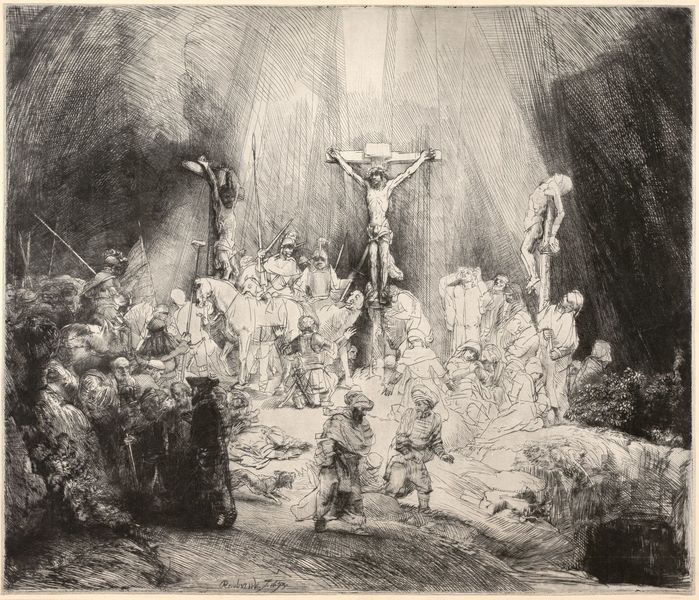
Titel: Die drei Kreuze
Künstler: Rembrandt Rijn
Standort: Wien
Institution: Albertina, Wien
Schlagwörter: berg, dunkel, mann, wasser, frauen, menschen, fenster, grau, licht, männer, schwarz, skizze, weiss, zeichnung, hund, menge, bart, hinrichtung, rembrandt, steine, tod, tot, trauer, strauch, busch, sonne, höhle, krone, pferd, pferde, reiter, bewegt, zuschauer, fahne, flagge, lanze, soldaten, schild, stangen, kreuz, strahlen, schwarz-weiß, radierung, schwert, verbrecher, waffen, soldat, menschenmenge, gravur, römer, gruft, kreuze, christus, jesus, kreuzigung, sterben, lanzen, speer, speere, meute, erleuchtung, kupferstich, turban, auferstehung, kreut, kreuzigungsgruppe, christ, schächer, apostel, passion, golgatha, kalvarienberg, golgata, barrabas